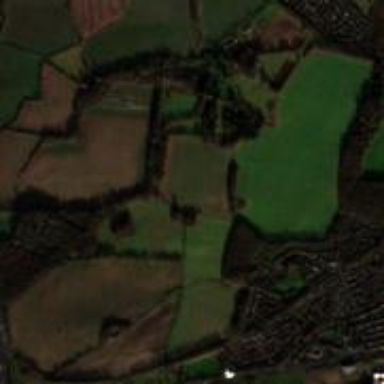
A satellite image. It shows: Parkland covered in grassland.